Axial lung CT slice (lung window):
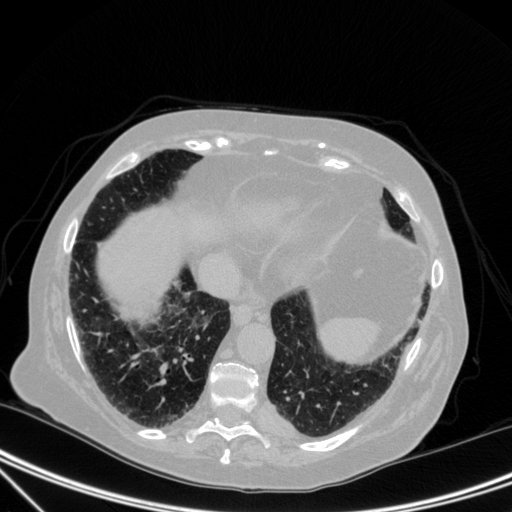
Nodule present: no